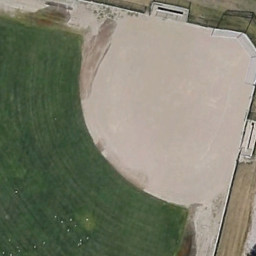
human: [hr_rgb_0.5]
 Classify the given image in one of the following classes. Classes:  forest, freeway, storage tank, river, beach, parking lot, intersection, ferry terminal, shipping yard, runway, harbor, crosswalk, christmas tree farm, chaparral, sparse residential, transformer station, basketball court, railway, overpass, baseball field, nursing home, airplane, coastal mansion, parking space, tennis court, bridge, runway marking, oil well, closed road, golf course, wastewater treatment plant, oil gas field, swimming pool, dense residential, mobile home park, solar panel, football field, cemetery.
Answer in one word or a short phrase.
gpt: baseball field